Question: Ok, so I just tried out the WPF <URL>, and I noticed it says you get a dropdown menu, but I only get a dropdown menu if I go to the xaml code itself.
And even then when selecting brown, it shows some darkish red color, what is up with that?
## Question:
How to get the default brown color.
## Code:
Sorry forgot the Xaml code..
'''
<Window x:Class="WPF_Ink_Pane.MainWindow"
xmlns="http://schemas.microsoft.com/winfx/2006/xaml/presentation"
xmlns:x="http://schemas.microsoft.com/winfx/2006/xaml"
Title="Ink Pane" Height="550" Width="370">
<Grid Background="Brown" Height="520" VerticalAlignment="Top">
<Grid.ColumnDefinitions>
<ColumnDefinition/>
<ColumnDefinition Width="0*"/>
</Grid.ColumnDefinitions>
<InkCanvas x:Name="inkCanvas" Margin="9,9,10,68" Background="LightYellow"/>
<Button x:Name="btnClear" Content="Clear" HorizontalAlignment="Left" Margin="9,457,0,0" VerticalAlignment="Top" Width="149" Height="39" Click="btnClear_Click"/>
<Button x:Name="btnClose" Content="Close" HorizontalAlignment="Left" Margin="202,457,9,0" VerticalAlignment="Top" Width="150" Height="39" Click="btnClose_Click"/>
</Grid>
'''
## EDIT:

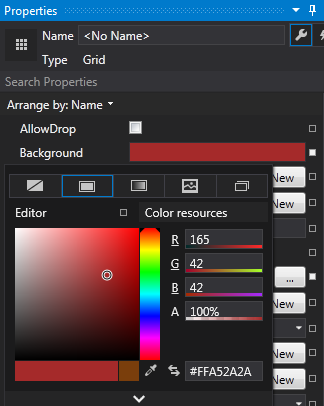
Answer:
Is this what your properties window looks like?
MSDN must have meant 'SaddleBrown' because yes, the standard 'Brown' has a red tint to it.